Question: This is my first project which I've encountered that I can't get by on 'NSUserDefaults' peppered with some 'NSCoding' protocol. I've been asked to write some POS software.
Essentially, the App needs to store a bunch of products, prices and sales accounts. The user should be able to add items and accounts, and track the balance of accounts over time. The balance of an account should be able to be carried over from one "Session" (time period) to the next.
I'm comfortable with the concepts, but I'd like to be confident that I'm modeling this right.
I've created an "Account" Entity, which has the following properties:
- - - - -
I've created an entity for each Session. Again, a session is just like a fiscal month. The session will have a custom name and an ID.
- - -
There are of course, products, which have a name and ID. There is also a relationship to the "price" object, so I can change the prices without affecting balances.
Please see this screenshot from Xcode 4 which explains my model in its entirety:

Looking at this, it seems that I'm missing some important info, such as dates of transactions etc. That said,
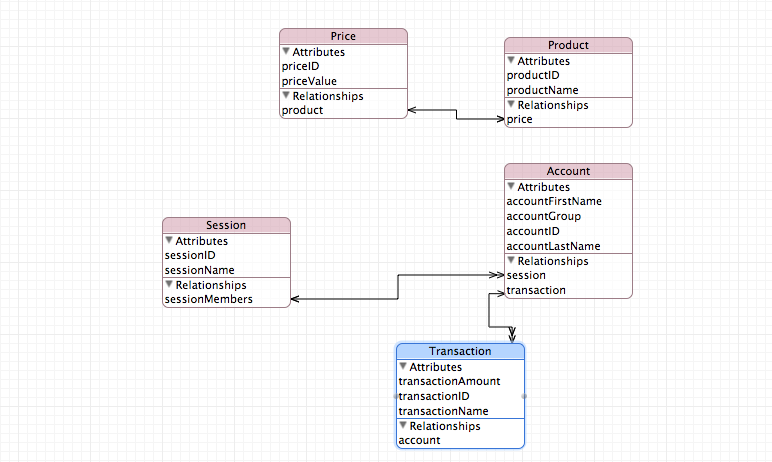
Answer: You probably don't need to have an entity for price, as it will likely just be a float. I'd recommend adding a price attribute to your product entity instead.
I don't know if transactions will need names or not, I suppose if you want to have notes then they should.
Also transactions should probably have a to-many relationship with products.
Will this be used on a single device or will there be many users? If each user (account) is responsible for its own data then it may make more sense to have transactions/session rather than transactions/user.